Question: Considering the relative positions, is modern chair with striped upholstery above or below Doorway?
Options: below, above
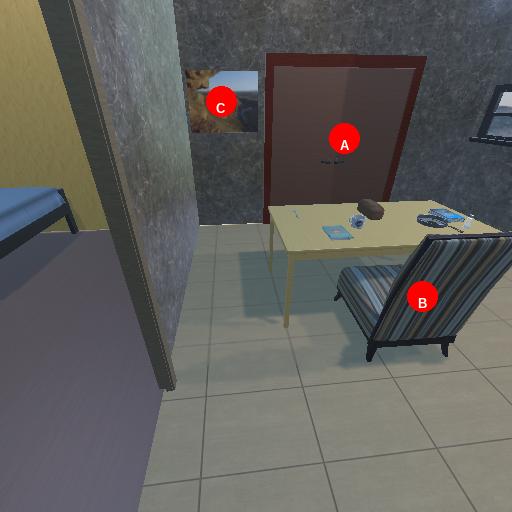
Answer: below